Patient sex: F
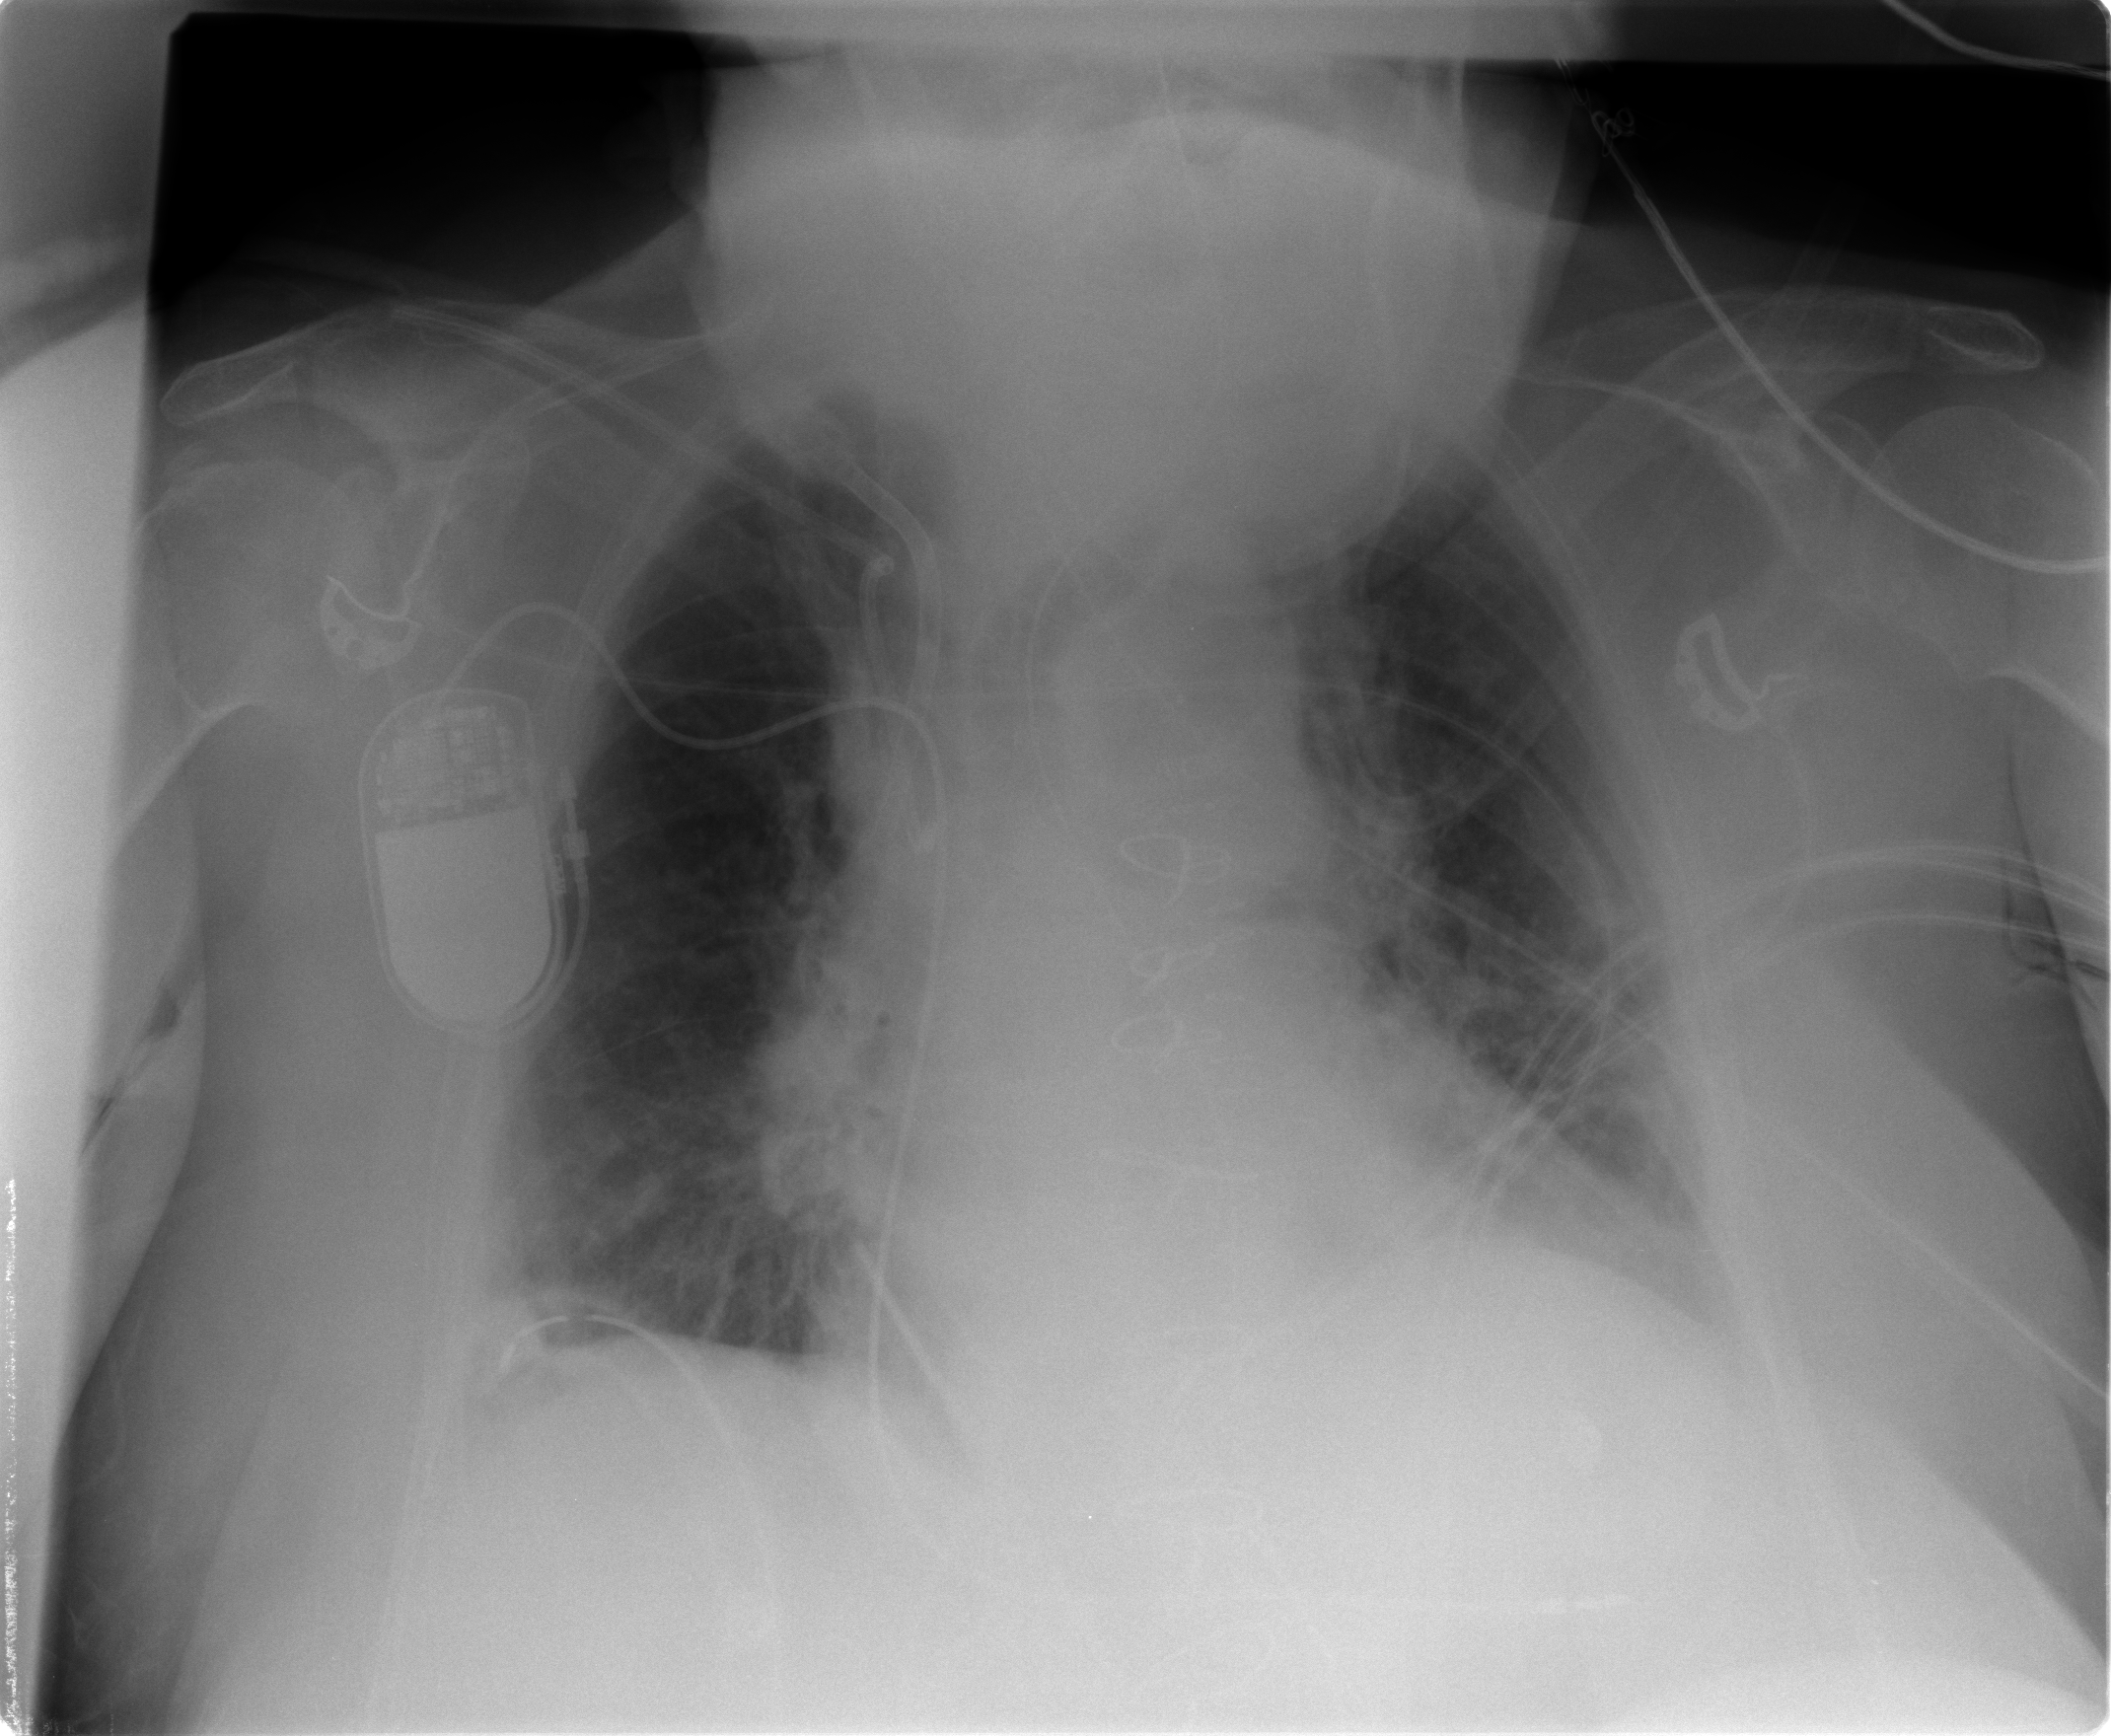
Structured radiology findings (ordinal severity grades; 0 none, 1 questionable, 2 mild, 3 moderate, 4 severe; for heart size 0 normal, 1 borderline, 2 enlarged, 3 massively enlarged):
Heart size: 2
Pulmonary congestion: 2
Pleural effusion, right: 0
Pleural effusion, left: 1
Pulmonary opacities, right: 0
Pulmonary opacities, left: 0
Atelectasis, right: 2
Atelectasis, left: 2